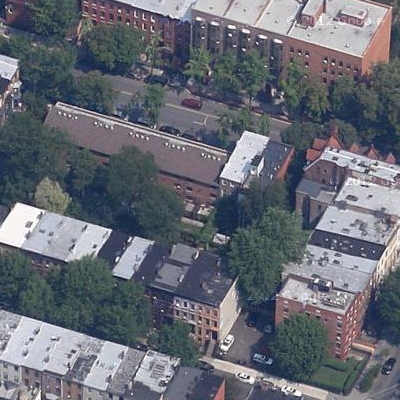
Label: Resident